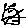
Label: cat